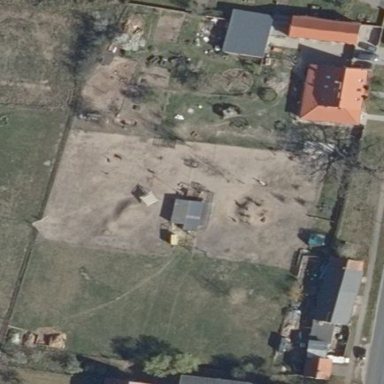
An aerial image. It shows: Farmyard area.